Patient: sex M, age 62
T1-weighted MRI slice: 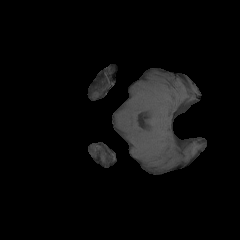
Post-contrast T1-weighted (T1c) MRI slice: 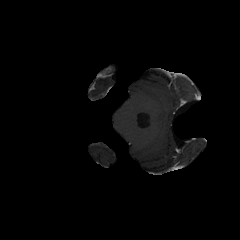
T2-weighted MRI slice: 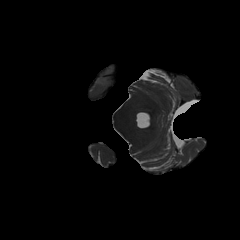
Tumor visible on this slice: yes
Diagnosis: Glioblastoma, IDH-wildtype
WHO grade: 4